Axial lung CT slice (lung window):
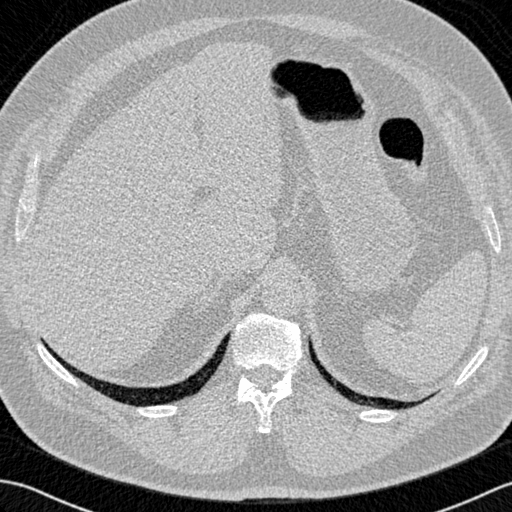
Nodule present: no